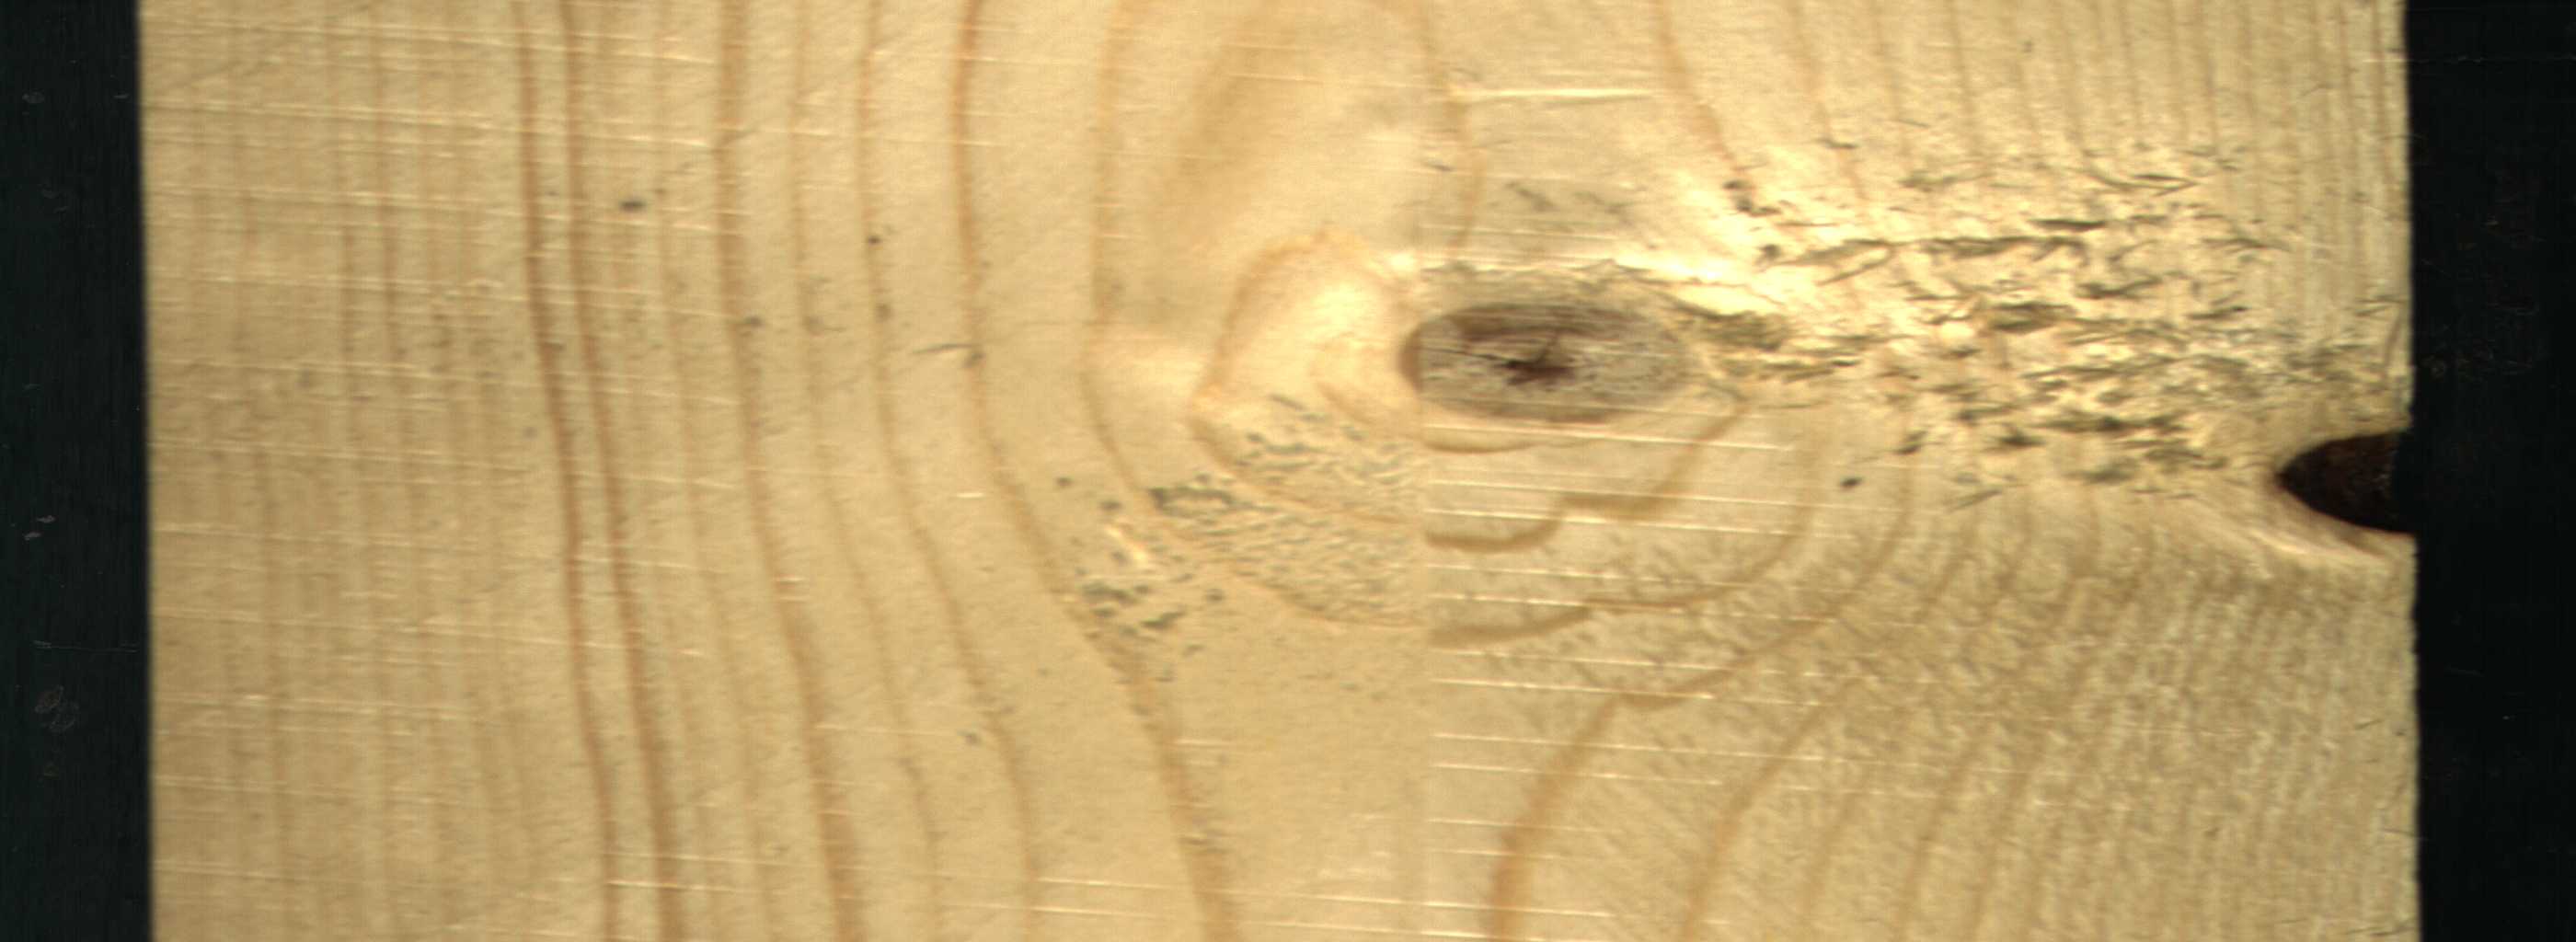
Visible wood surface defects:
knot_with_crack
Knot_missing